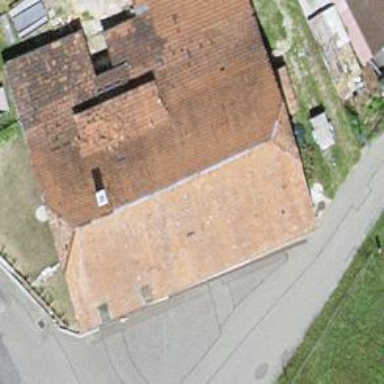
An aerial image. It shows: Farm building.